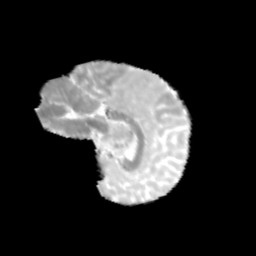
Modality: MD
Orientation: sagittal
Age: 12
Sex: female
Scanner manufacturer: siemens
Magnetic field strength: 3 T
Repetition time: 3.8 s
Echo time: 0.07 s